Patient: sex F, age 46
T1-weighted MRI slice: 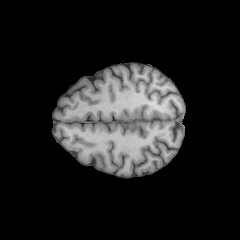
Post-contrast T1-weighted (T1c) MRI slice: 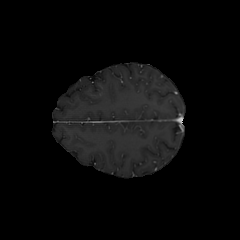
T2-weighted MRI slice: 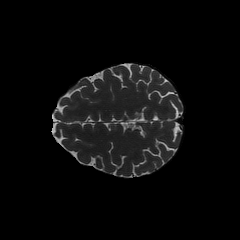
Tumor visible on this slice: no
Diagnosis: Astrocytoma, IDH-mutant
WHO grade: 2